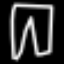
Label: pants